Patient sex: F
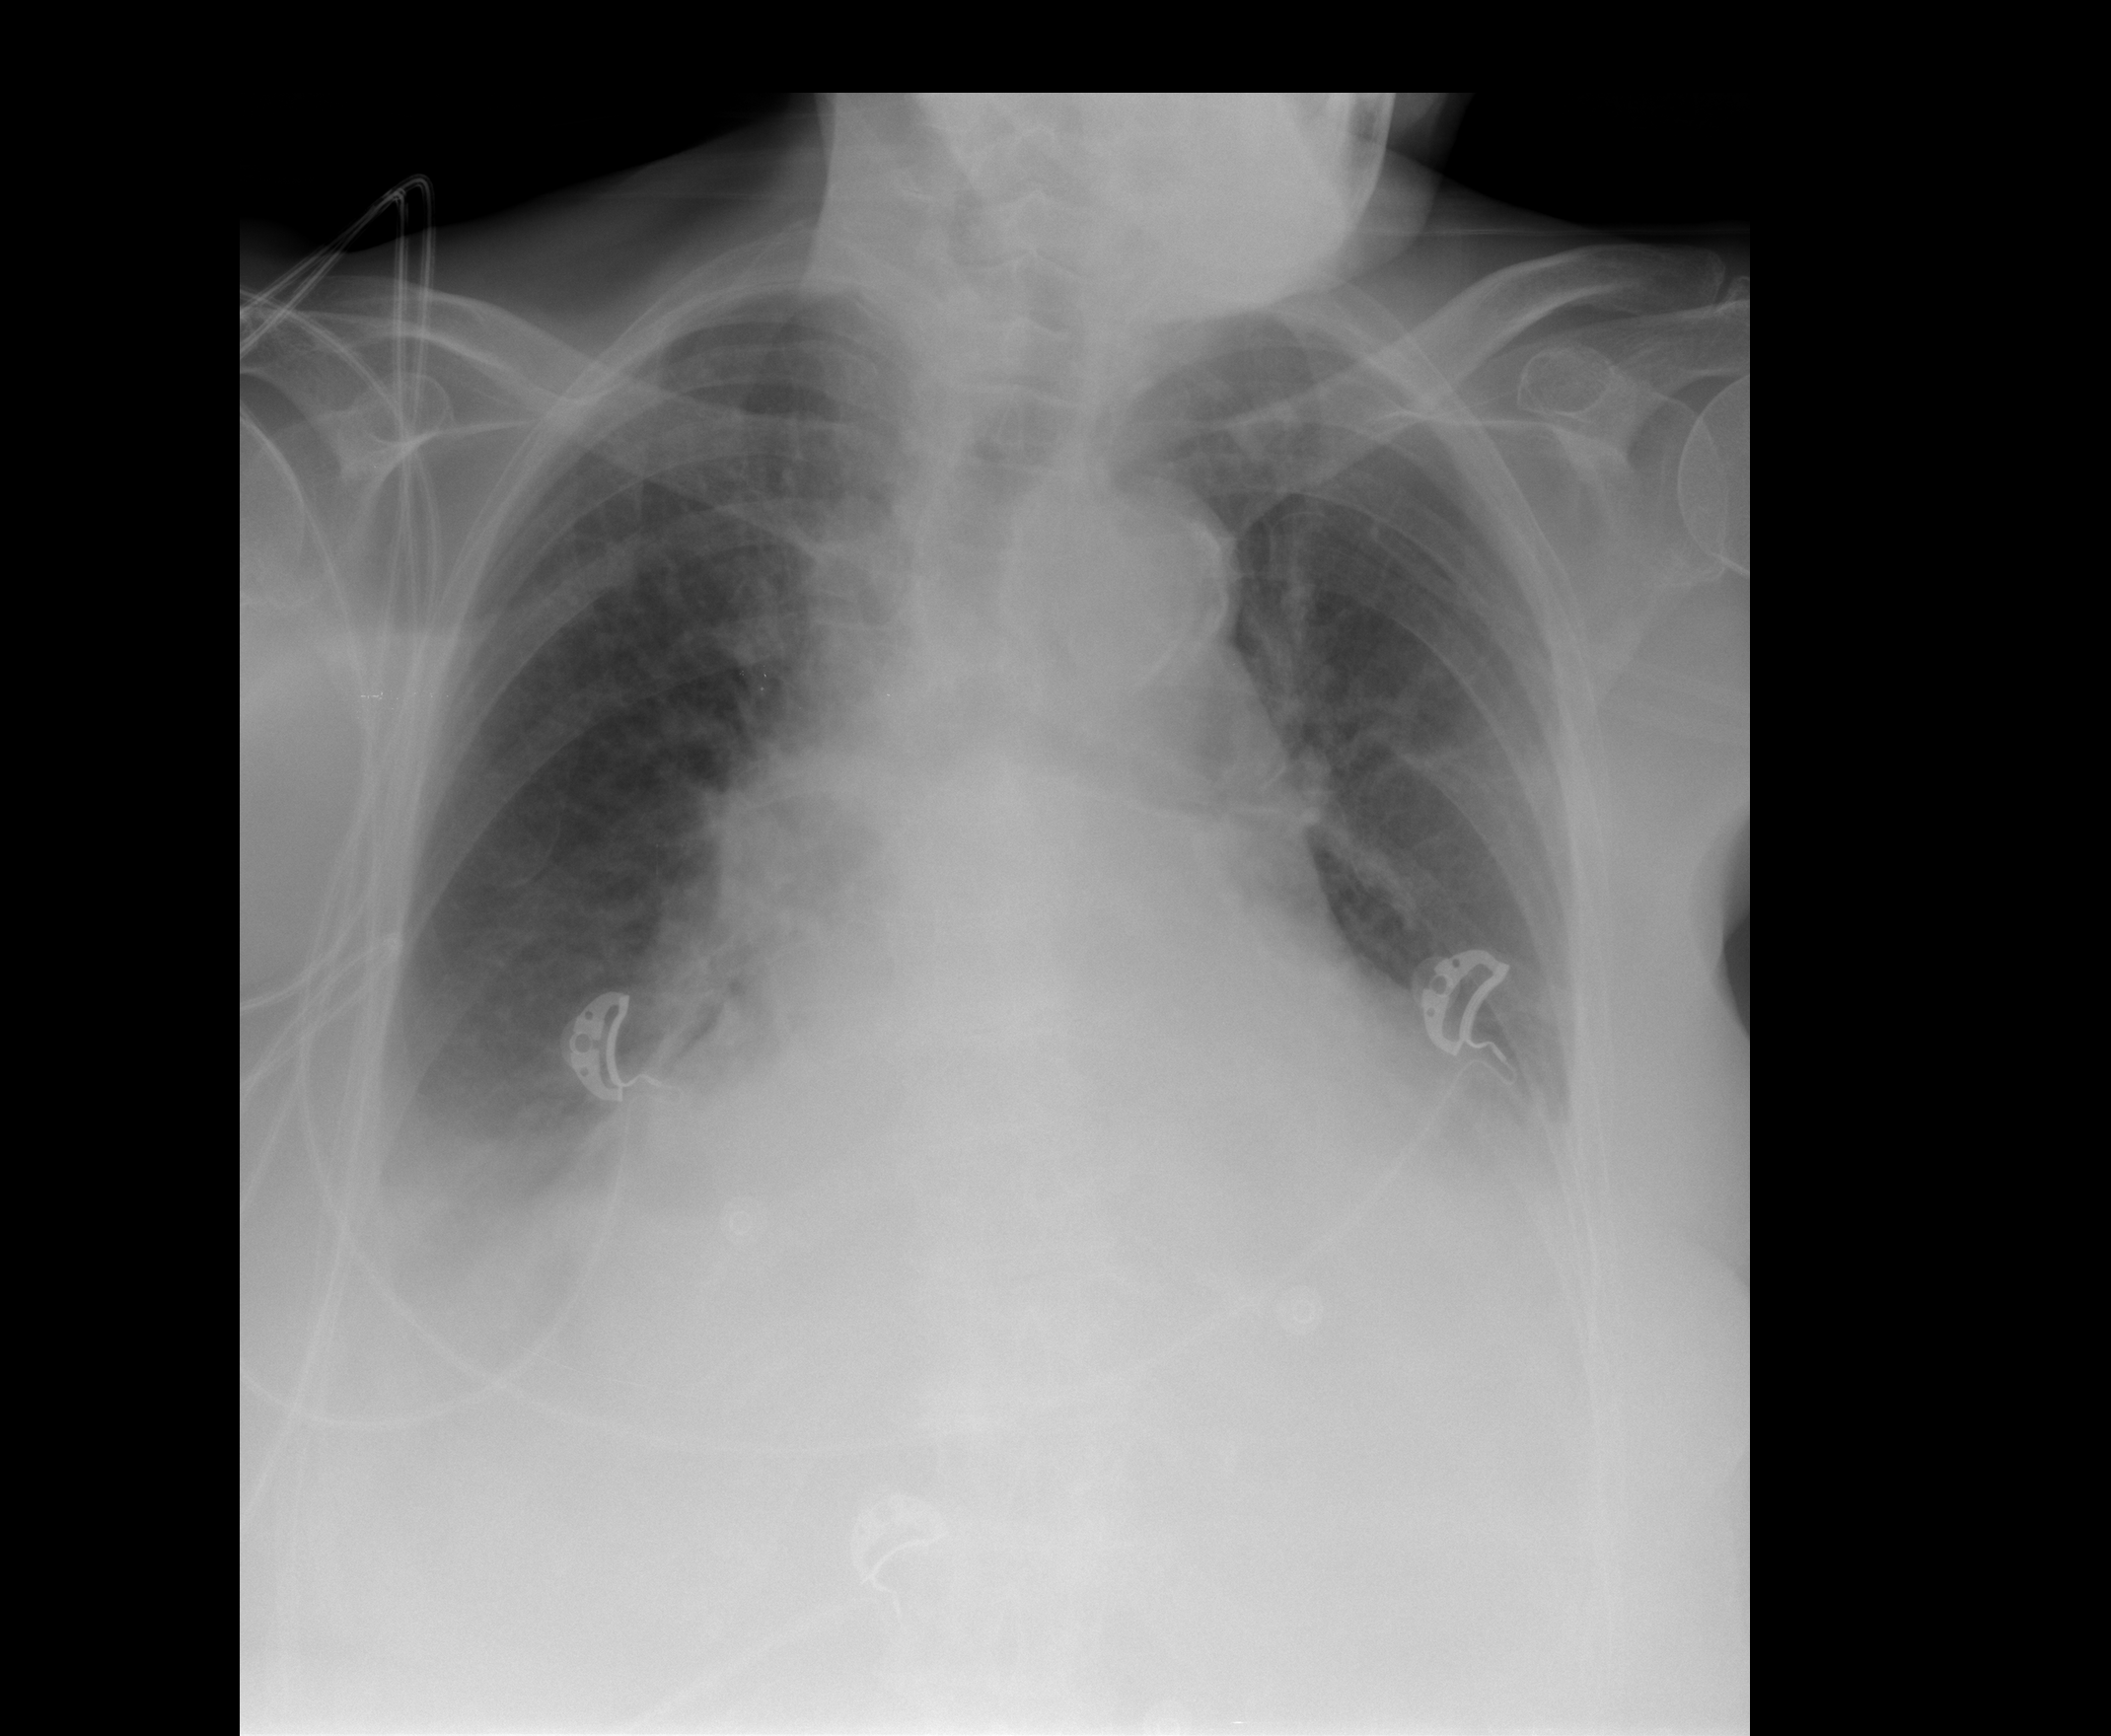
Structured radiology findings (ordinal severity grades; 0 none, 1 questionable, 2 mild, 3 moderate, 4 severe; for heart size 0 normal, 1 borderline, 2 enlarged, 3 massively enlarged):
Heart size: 2
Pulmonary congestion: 2
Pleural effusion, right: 2
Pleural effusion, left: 1
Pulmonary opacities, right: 0
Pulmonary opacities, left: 0
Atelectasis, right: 2
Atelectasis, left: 2